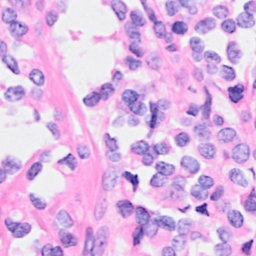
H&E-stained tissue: Breast